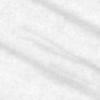
Label: change